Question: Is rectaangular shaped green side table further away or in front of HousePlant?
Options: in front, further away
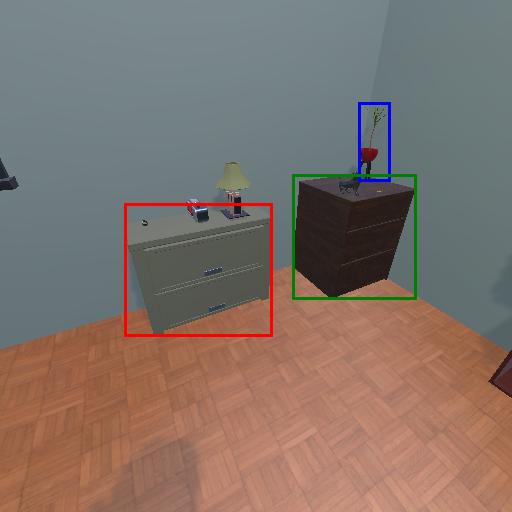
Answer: in front